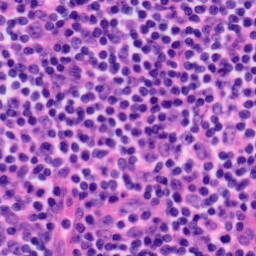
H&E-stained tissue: Tonsil